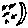
Label: moon